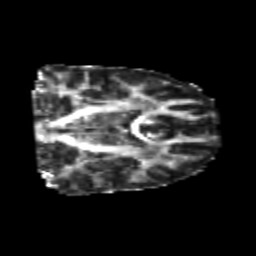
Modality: FA
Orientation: coronal
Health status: healthy
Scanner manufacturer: philips
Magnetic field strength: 3 T
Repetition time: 6.964 s
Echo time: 0.092 s